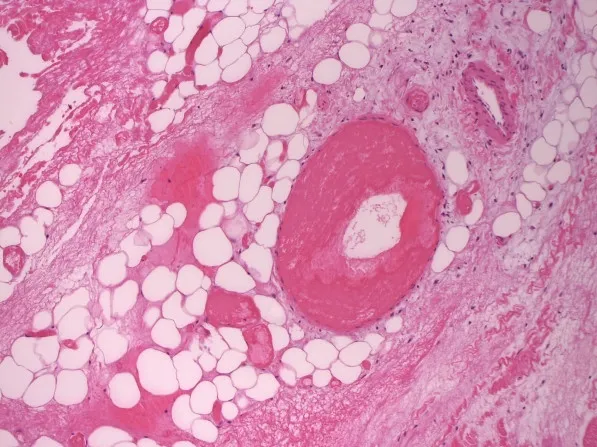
Areactive necrosis of subcutaneous fat and fascia without detection of bacteria (H&E, 200x).
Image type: pathology (h&e)